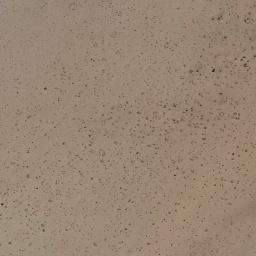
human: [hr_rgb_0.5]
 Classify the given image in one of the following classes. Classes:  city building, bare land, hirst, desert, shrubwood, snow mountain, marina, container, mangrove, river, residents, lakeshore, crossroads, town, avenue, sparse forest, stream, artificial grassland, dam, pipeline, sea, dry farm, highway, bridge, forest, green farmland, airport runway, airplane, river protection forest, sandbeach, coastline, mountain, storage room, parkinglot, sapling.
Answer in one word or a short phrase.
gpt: bare land